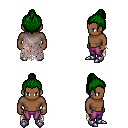
a pixel art fantasy rpg character, male body template, human, dark skin, gray tattered cape, magenta pants, green short topknot hairstyle, bracelets, metal boots, four views (front, back, left, right), 2x2 character sprite sheet, small pixel art, hard edges, no anti-aliasing